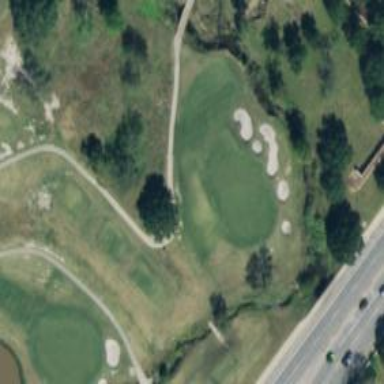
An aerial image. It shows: Golf hole.